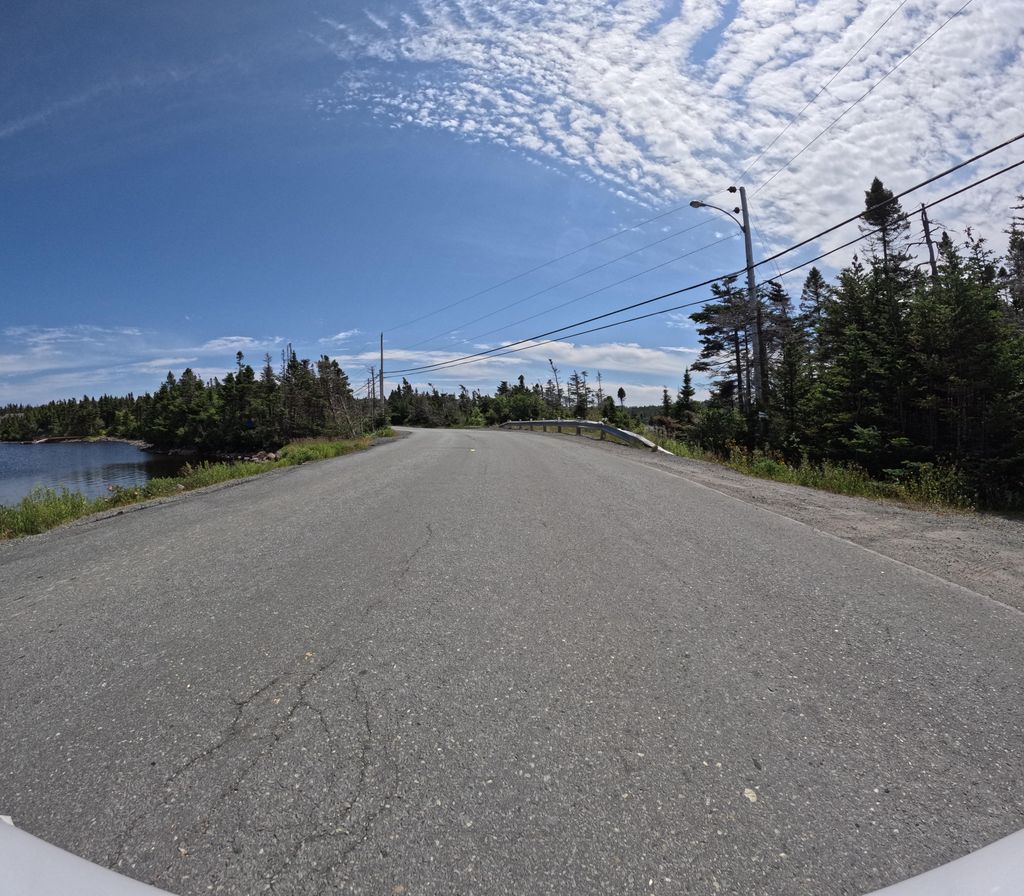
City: st_johns